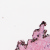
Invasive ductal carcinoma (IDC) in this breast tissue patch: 0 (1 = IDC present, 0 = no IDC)